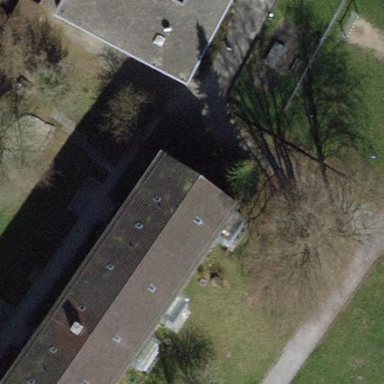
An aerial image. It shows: Apartment building with tile roof.